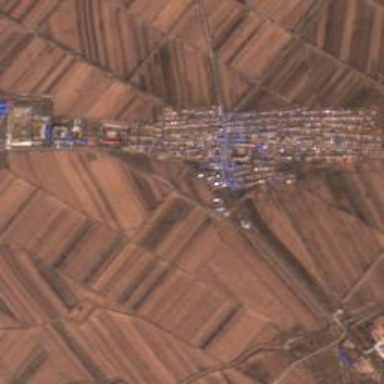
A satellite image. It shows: Ethnic township within town.